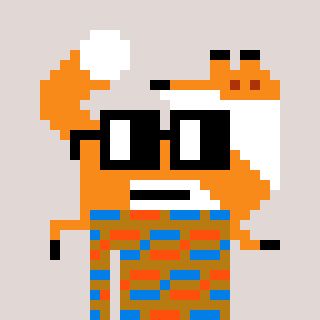
a pixel art character with square black glasses, a fox-shaped head and a gold-colored body on a warm background